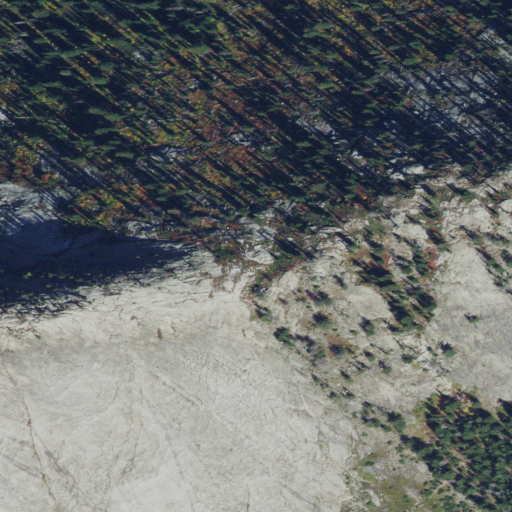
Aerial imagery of gap in Montana named Blodgett Pass containing evergreen forest, grassland, barren land, and shrub